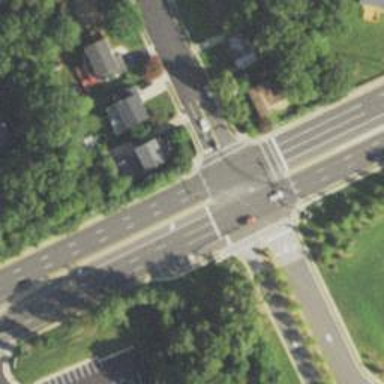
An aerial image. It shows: Uncontrolled crossing on the road.